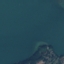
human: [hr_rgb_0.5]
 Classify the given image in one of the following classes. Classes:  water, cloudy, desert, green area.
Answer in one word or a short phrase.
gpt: water